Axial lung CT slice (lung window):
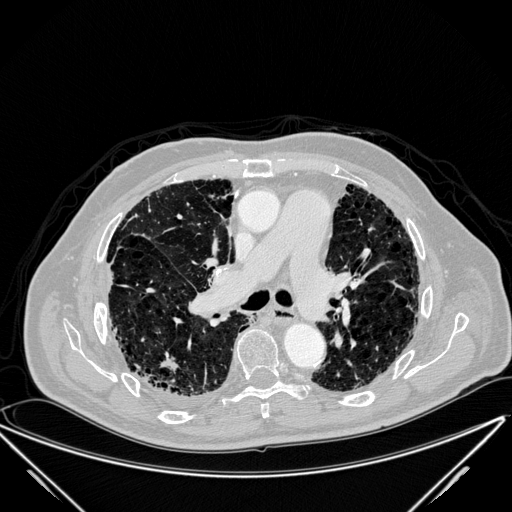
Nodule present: yes
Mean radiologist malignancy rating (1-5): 4.25